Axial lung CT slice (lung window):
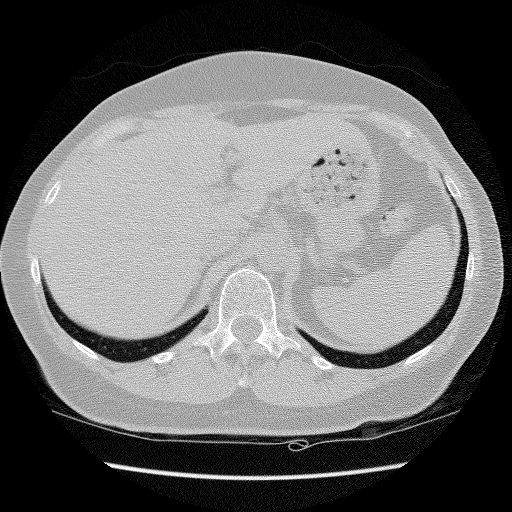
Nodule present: no